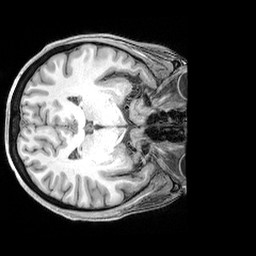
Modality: T1w
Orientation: axial
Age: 48
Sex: female
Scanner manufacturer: siemens
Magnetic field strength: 3 T
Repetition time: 2.4 s
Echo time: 0.00215 s